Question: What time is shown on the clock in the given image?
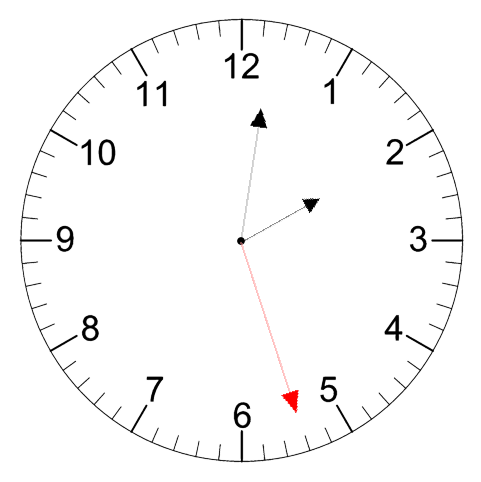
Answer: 02:01:27